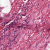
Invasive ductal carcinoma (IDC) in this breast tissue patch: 1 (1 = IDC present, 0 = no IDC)